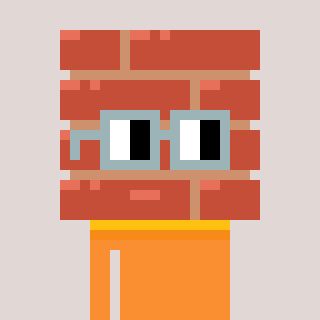
a pixel art character with square dark gray glasses, a wall-shaped head and a orange-colored body on a warm background